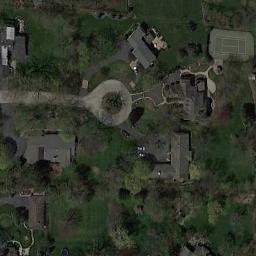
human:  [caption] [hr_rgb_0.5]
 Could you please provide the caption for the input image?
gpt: There are many trees in the middle residential area .

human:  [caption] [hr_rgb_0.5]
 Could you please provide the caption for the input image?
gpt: The medium residential is on the grass next to some trees .

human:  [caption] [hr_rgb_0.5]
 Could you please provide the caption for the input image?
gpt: The medium residential area has some houses on the grass and some trees are among these houses .

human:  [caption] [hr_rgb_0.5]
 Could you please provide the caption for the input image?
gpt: The houses in the mid-sized residential area are all blue .

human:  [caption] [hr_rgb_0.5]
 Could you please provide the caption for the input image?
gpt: There are some black buildings on green lawns on the  medium residential area .